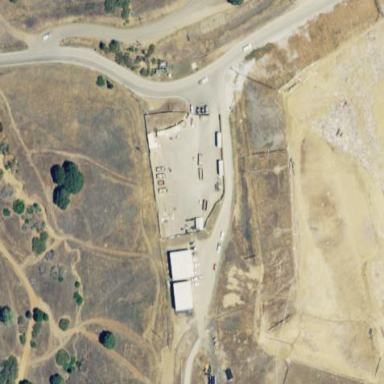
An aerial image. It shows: Recycling center that accepts green waste and scrap metal.